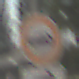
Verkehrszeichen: VerbotPersonenkraftwagen
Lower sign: RichtungsangabeDurchPfeile5
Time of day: MorningAfternoon
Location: Outdoor (Suburban)
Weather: Overcast
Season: NotSpecified
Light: Natural